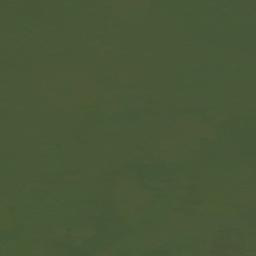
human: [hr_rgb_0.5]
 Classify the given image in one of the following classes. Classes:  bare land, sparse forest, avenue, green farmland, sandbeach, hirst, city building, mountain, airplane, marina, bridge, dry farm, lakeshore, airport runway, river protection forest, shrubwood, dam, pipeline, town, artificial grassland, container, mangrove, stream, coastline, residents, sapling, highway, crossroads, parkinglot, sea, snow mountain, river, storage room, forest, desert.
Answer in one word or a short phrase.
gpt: sea